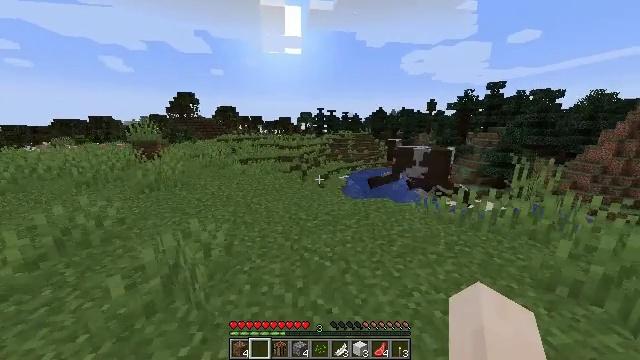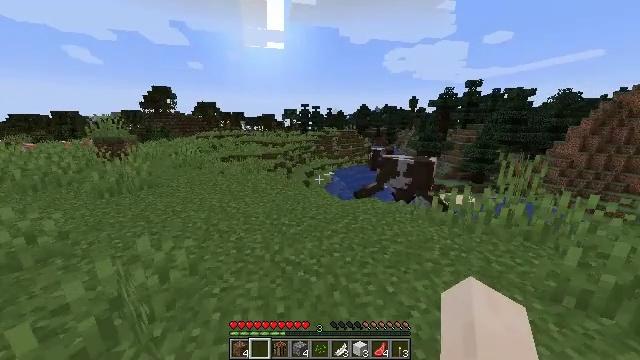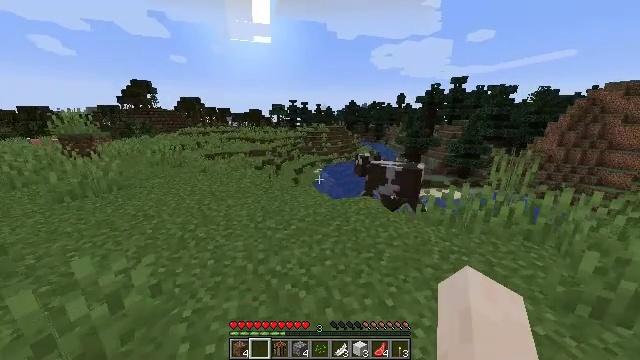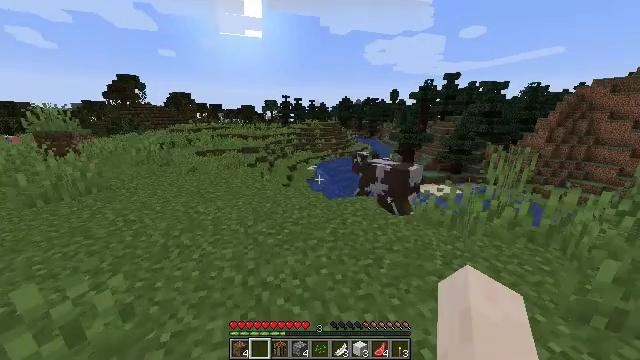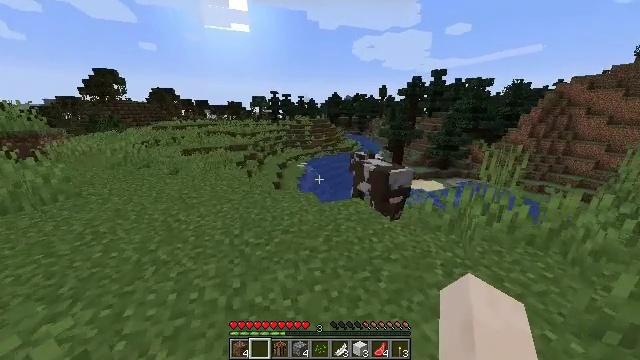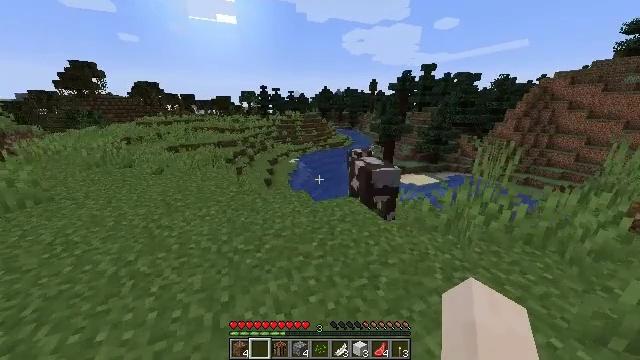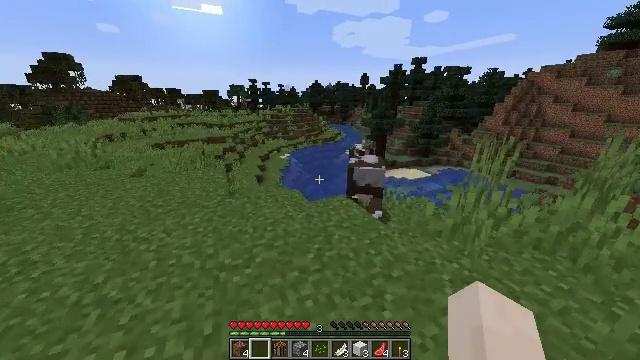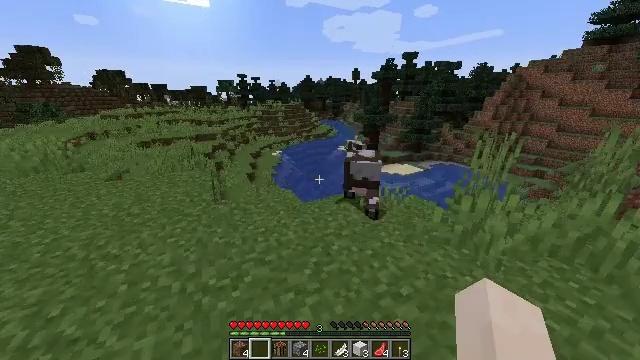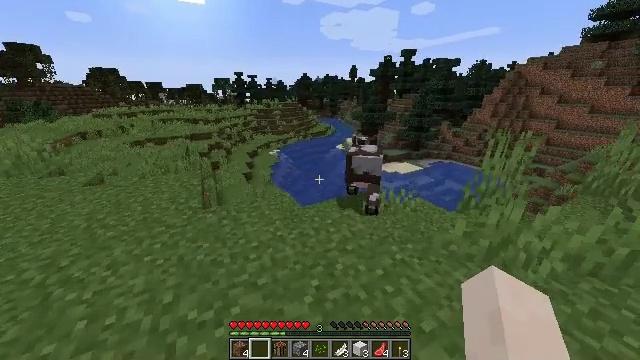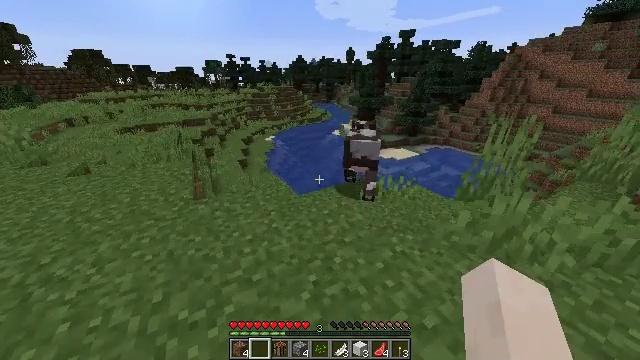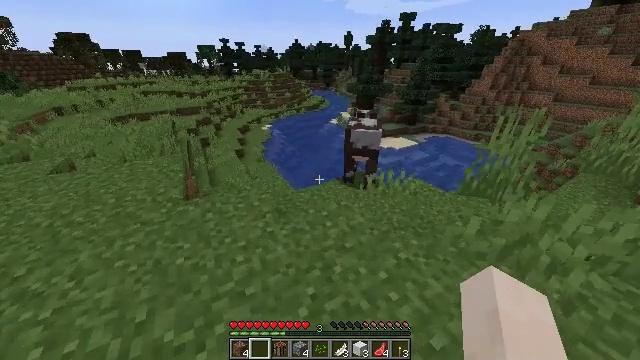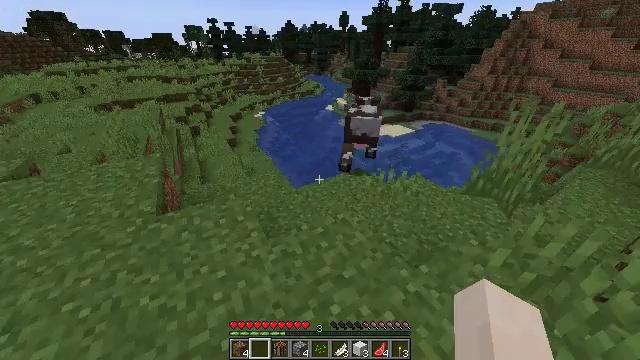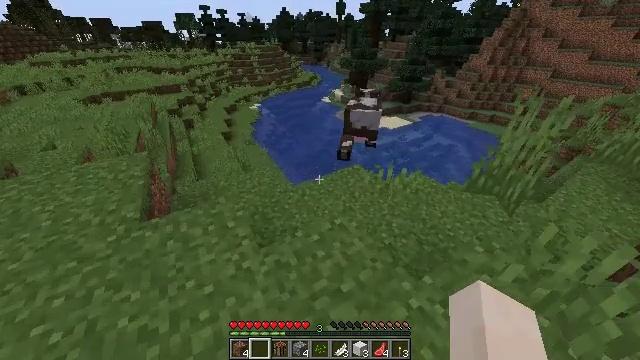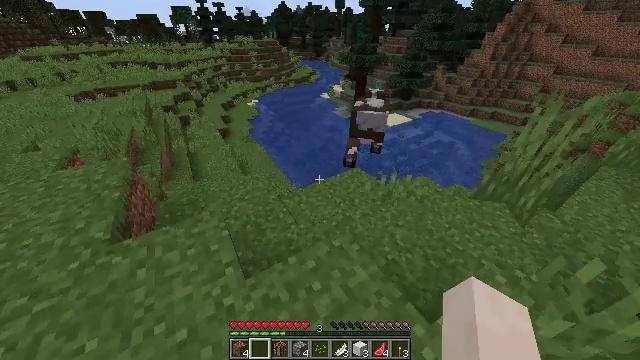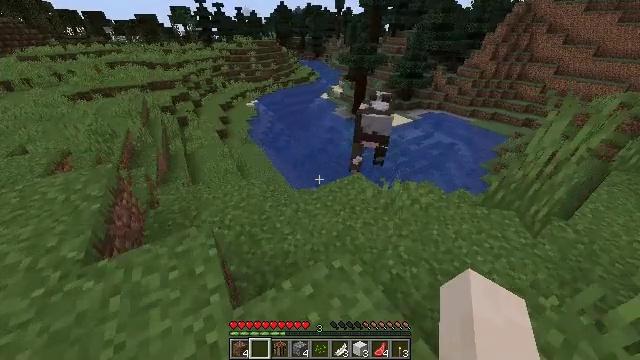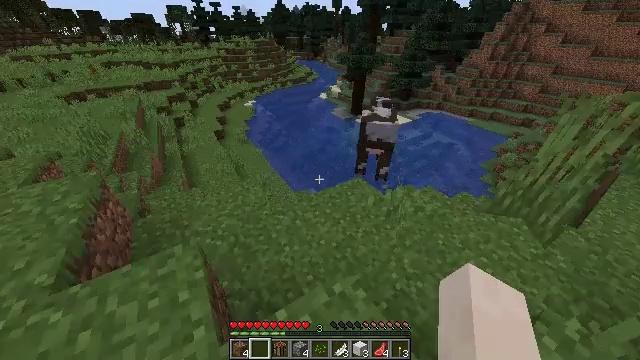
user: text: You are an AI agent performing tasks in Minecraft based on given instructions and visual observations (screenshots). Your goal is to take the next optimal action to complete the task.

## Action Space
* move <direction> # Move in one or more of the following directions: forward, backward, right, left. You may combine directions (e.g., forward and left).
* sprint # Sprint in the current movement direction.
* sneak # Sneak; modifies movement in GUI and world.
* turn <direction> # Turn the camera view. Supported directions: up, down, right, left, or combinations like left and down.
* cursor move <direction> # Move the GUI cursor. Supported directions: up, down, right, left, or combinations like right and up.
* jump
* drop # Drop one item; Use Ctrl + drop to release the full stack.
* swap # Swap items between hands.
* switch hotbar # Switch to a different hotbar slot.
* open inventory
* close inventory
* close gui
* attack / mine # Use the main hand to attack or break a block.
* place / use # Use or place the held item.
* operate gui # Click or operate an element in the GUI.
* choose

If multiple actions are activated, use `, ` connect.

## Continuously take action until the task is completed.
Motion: motion action
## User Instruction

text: Hunt animals.
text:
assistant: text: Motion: move forward, sprint, turn right and down
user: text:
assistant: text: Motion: move forward, sprint, turn right and down
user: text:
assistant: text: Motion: move forward, sprint, turn right
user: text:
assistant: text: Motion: move forward, sprint, turn right
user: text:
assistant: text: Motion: move forward, sprint, turn right and down
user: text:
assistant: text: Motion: move forward, sprint, turn right and down
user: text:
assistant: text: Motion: move forward, sprint, turn right and down
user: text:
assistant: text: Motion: move forward, sprint
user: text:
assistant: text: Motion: move forward, sprint, turn right and down
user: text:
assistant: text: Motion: move forward, sprint, turn down
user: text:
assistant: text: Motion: move forward, sprint, turn right and down
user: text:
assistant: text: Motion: move forward, sprint, turn down
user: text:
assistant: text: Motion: move forward, turn down
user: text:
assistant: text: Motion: move forward
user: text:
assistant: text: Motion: move forward
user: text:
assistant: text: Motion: move forward, turn right
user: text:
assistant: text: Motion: move forward, turn right
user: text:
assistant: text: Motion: move forward
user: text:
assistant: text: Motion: move forward
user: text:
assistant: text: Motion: move forward
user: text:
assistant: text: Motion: move forward
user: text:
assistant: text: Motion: move forward, turn right
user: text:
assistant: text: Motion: move forward, turn right and down
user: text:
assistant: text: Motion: move forward, turn right and down
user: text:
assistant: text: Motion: move forward, turn right
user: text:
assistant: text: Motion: move forward
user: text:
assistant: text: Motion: move forward
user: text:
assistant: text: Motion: move forward
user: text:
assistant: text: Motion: move forward
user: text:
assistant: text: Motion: move forward